Aerial crown-view tile of a tropical tree (Barro Colorado Island, Panama), acquired 20250915:
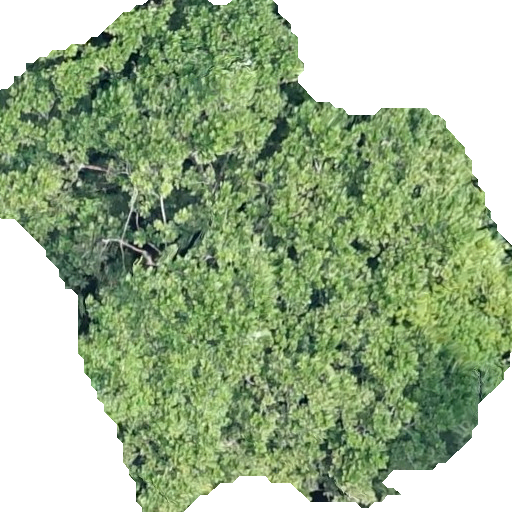
Species: Anacardium excelsum
GBIF accepted scientific name: Anacardium excelsum
Crown area: 275.939 m²